Question: Using this code:
'''
<f:image src="/uploads/extkey/" alt="" width="115c" height="70c" />
'''
Produces following HTML output:
'''
<img src="typo3temp/_processed_/csm_testimage_31f6051846.gif" width="115" height="92" alt="">
'''

The image has a wrong height now and there are white bars at top and bottom. I figured out that "92" comes from its proportion (original image is: 1280 x 1024). I guess if the white bars at top and bottom are cut out the height of 70 will be reached. Any ideas why Typo3 is doing that wrong and does some others here having the same problem?
Using Typo3 6.1.5
ImageMagick 6
Tried different combinations with width,height,crop,maxWidth,maxHeight like:
'''
<f:image src="/uploads/extkey/" alt="" width="115" height="70c" maxHeight="70" />
'''
The results/fails are:
- -
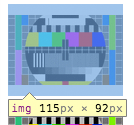
Answer: I have found the correct solution for this Bug. Its now more then 4 years old and still not fixed. The file and the line has changed to: /typo3/sysext/core/Classes/Imaging/GraphicalFunctions.php , Line: 2315
<URL>
t3lib/class.t3lib_stdgraphic.php
line 2181 (in version 4.2.6 that is)
adapt line to
$params .= ' -crop '.$data['origW'].'x'.$data['origH'].'+'.$offsetX.'+'.$offsetY.'! ';
I just added the "!" at the end and it now works - "!" after the crop command tells imagemagick to adjust canvas and viewport.
Didn't test this with any other installations than the one I'm working on right now (4.2.6 with IM 6.3.7), so somebody should probably do this before this fix is commited into core.